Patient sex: F
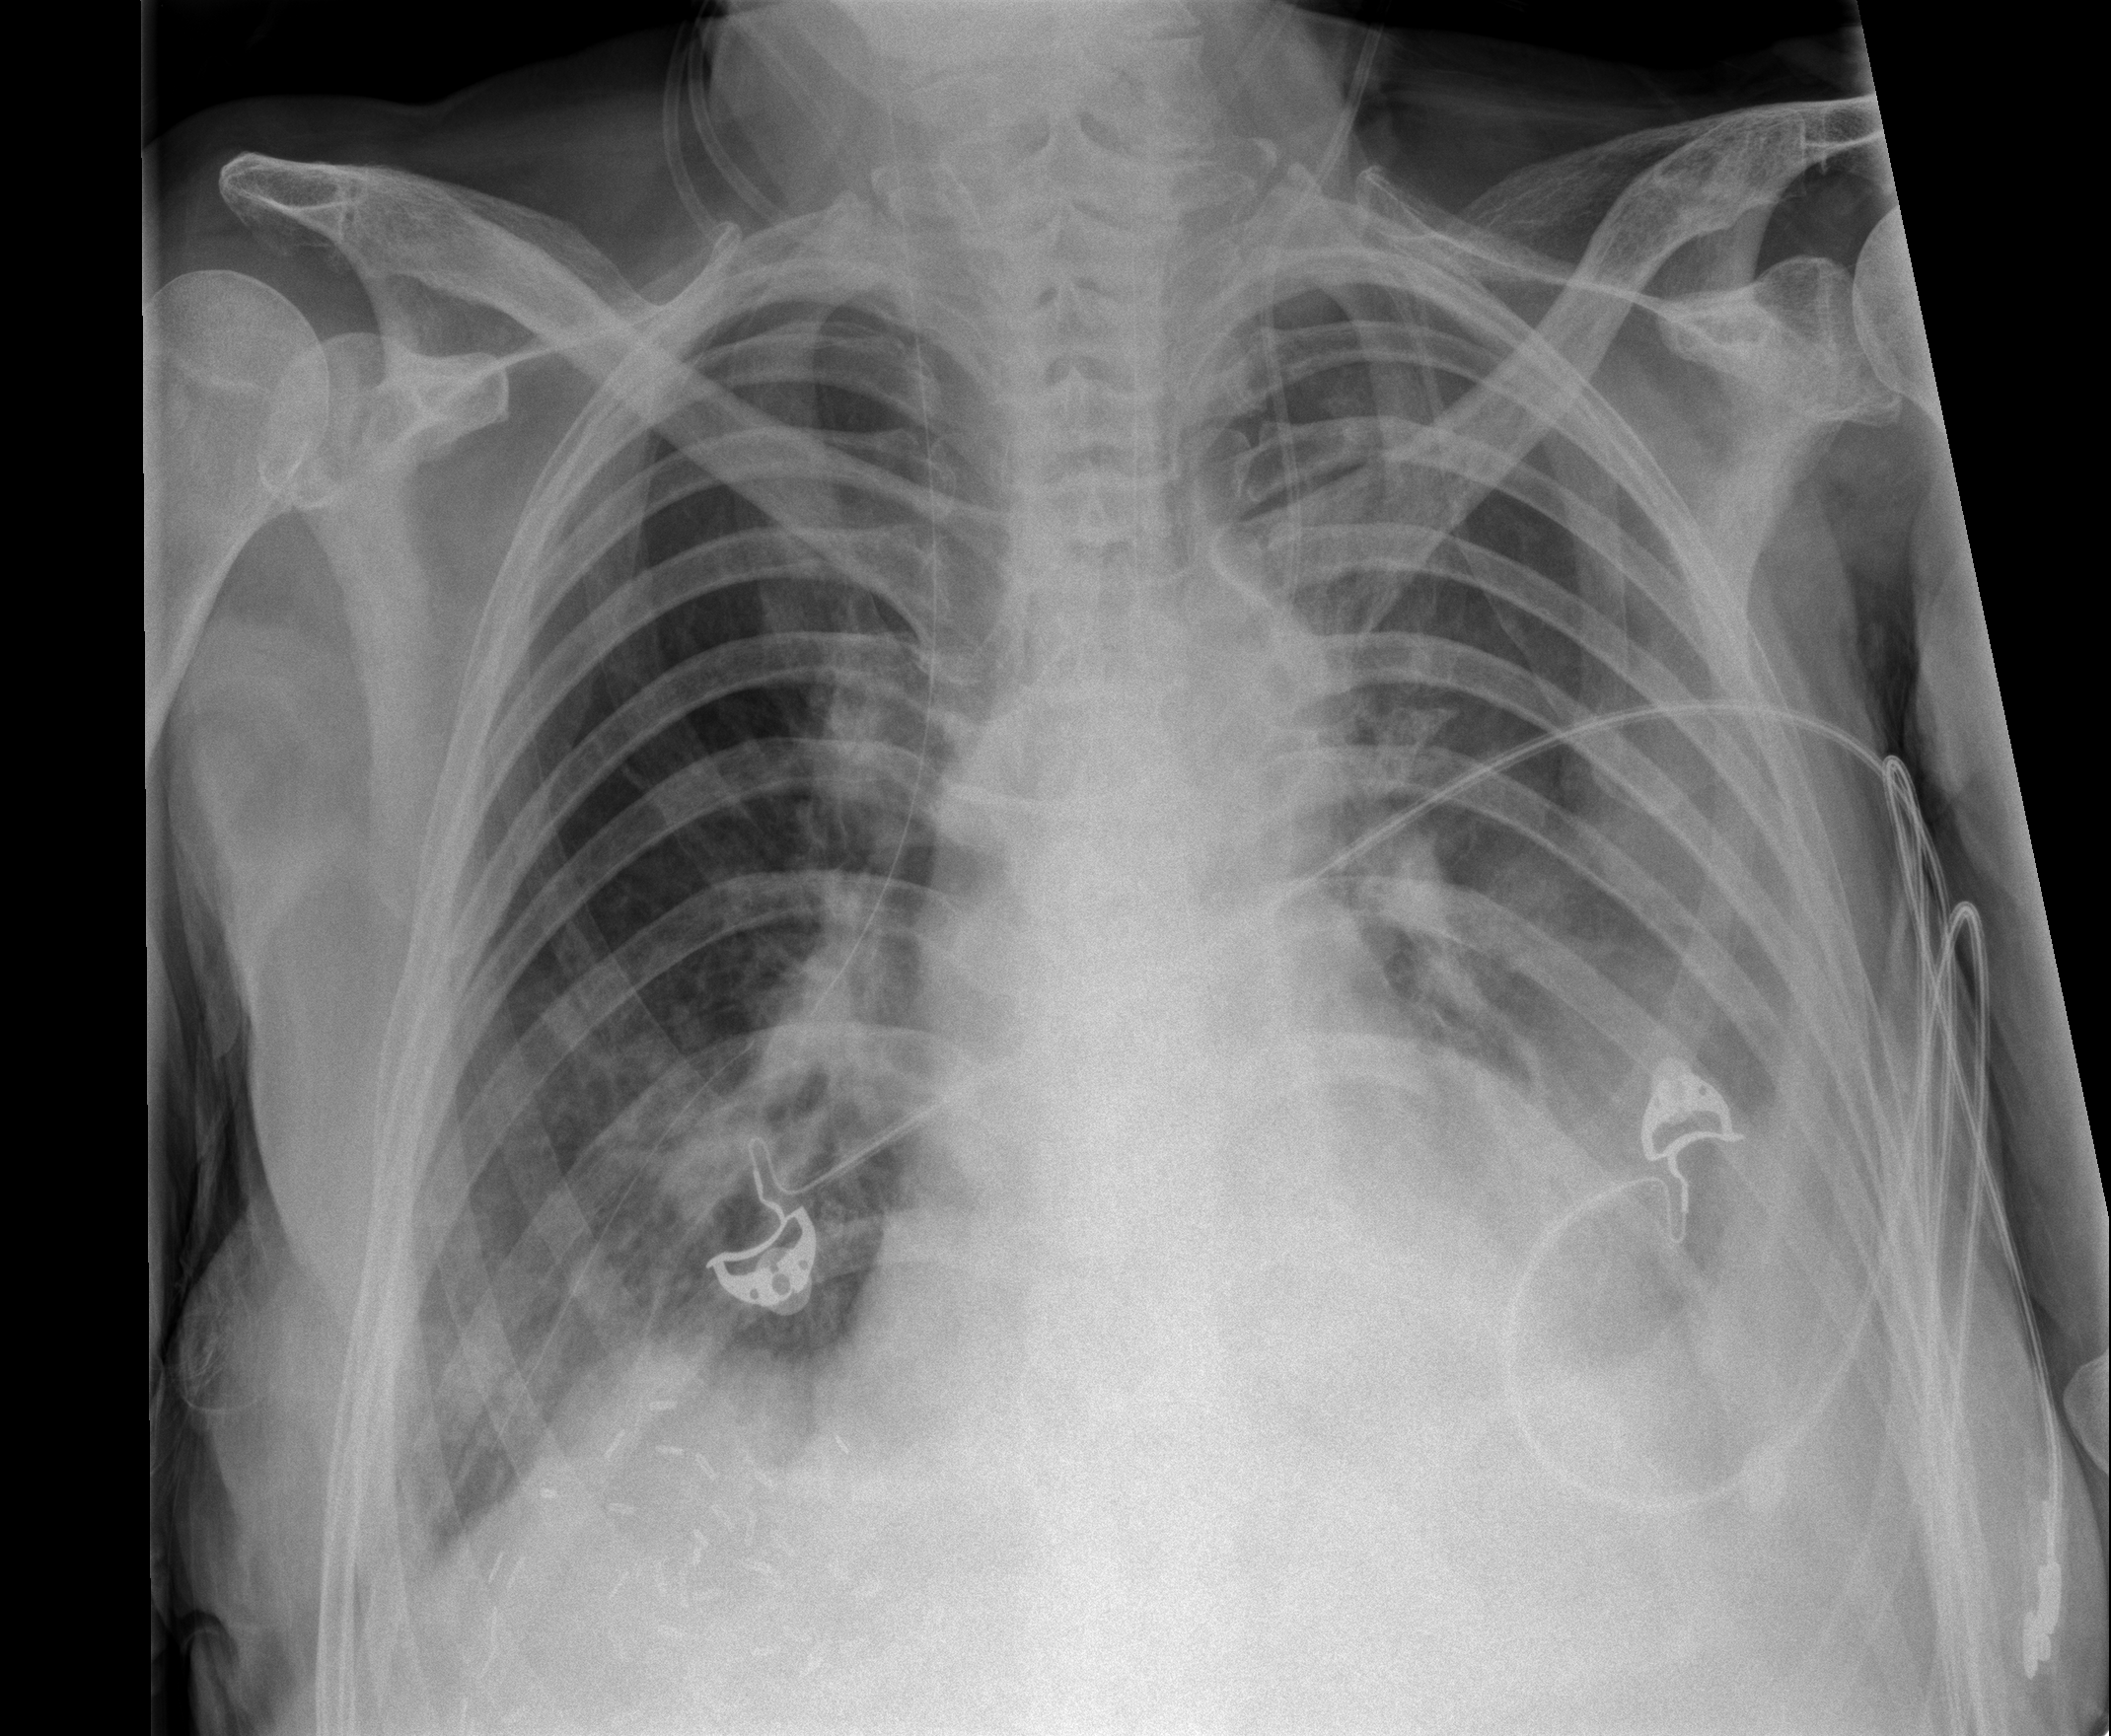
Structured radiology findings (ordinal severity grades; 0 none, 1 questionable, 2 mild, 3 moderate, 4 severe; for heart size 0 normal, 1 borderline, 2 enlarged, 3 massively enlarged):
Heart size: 2
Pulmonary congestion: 0
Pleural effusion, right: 1
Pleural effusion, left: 3
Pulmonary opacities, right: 0
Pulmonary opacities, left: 0
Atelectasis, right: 1
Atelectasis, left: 2